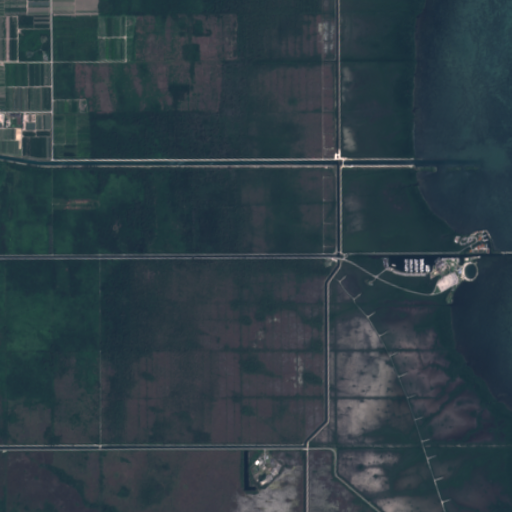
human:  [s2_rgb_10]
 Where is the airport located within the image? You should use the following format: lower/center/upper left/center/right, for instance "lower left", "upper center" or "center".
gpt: The airport is located in the upper left of the image.
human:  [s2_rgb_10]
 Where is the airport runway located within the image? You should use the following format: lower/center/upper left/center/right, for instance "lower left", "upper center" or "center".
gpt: The airport runway is located in the upper left of the image.
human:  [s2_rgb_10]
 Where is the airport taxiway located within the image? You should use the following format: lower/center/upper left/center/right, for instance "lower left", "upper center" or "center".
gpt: The airport taxiway is located in the upper left of the image.
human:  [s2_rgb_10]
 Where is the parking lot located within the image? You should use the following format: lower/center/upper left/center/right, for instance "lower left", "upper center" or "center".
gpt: The parking lot is located in the center right of the image.
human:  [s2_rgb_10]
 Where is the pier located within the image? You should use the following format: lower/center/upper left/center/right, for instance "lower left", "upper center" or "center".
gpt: The pier is located in the center right of the image.
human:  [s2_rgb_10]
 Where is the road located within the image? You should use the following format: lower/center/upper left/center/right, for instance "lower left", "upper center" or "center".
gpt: There is no road in the image.